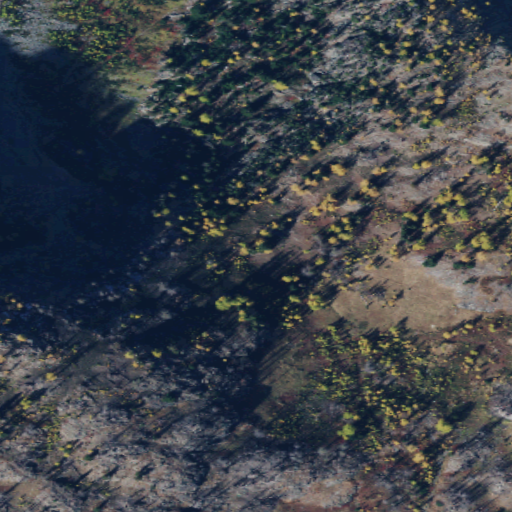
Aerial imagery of gap in Washington named Hilgard Pass containing evergreen forest, grassland, shrub, and barren land